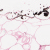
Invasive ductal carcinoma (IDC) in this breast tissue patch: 0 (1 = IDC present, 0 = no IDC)